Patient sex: M
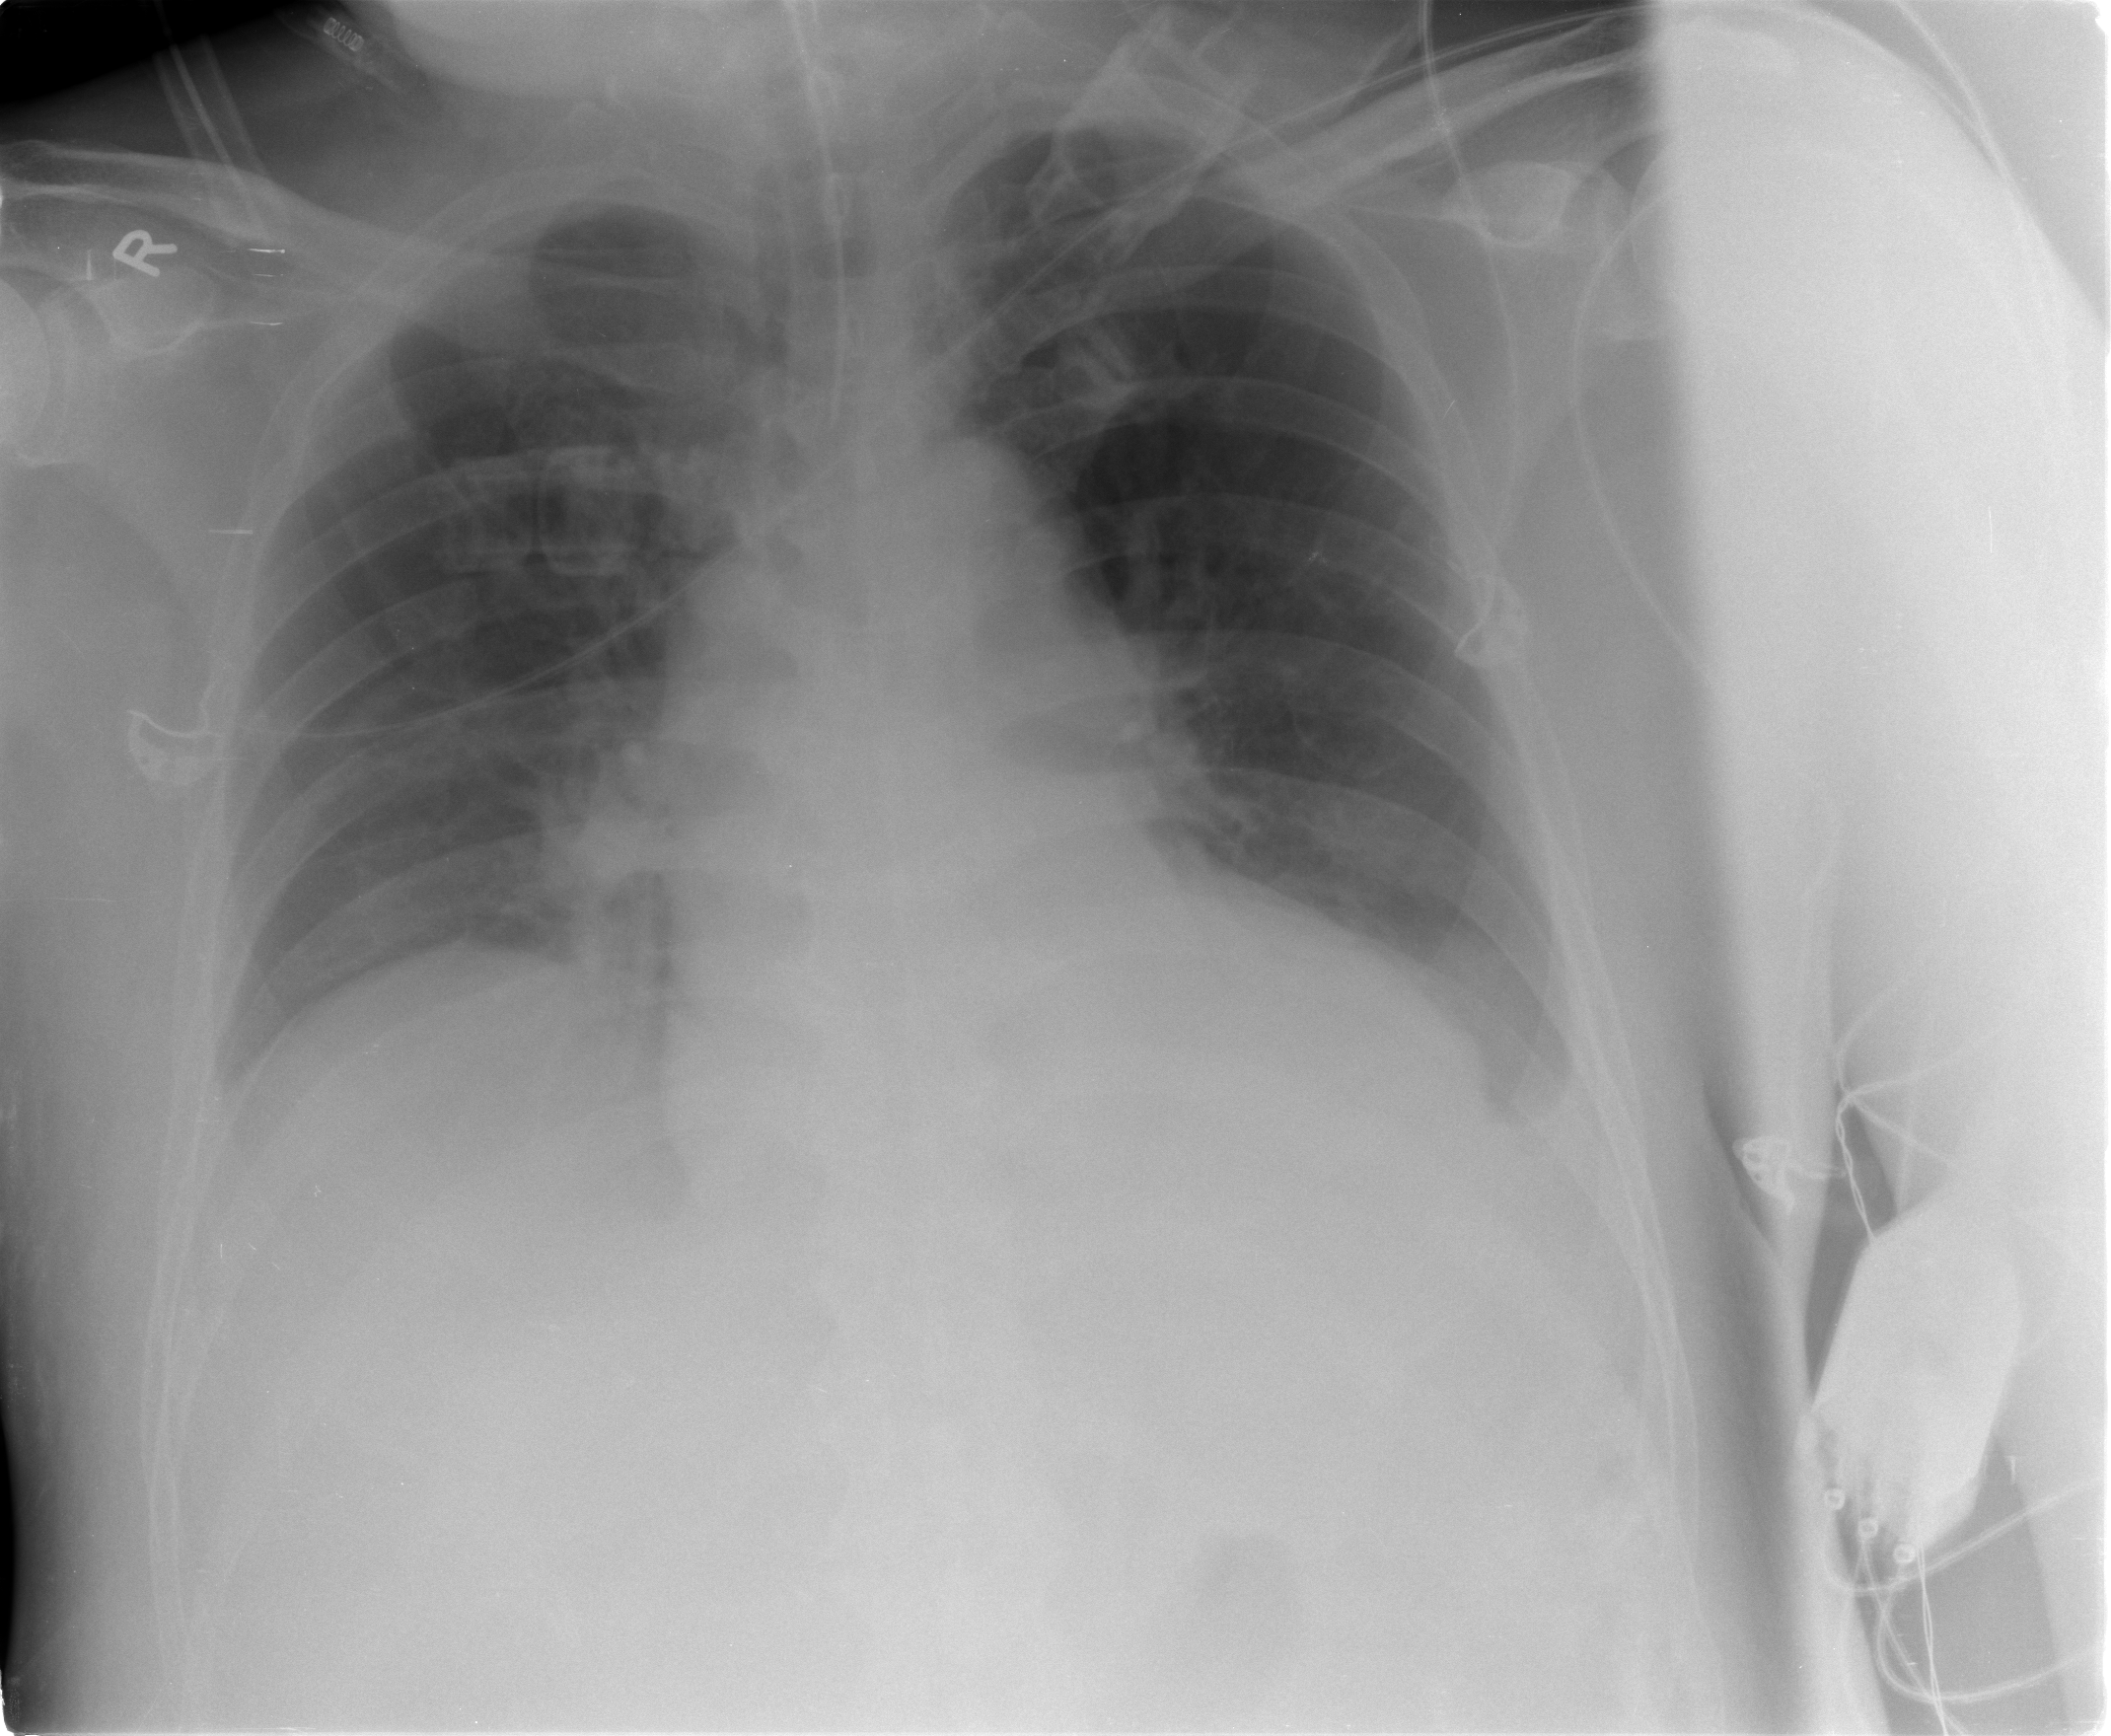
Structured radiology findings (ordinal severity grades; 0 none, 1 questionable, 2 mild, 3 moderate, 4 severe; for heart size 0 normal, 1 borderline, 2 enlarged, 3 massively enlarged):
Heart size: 0
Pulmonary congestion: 1
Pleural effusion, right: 0
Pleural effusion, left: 0
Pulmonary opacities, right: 0
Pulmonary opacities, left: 0
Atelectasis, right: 2
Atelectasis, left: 0